Brain MRI, t1w sequence, axial 2D slice.
Patient: age 30, sex M, weight 78 kg, height 1.78 m
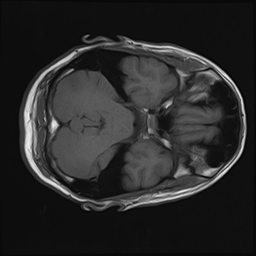